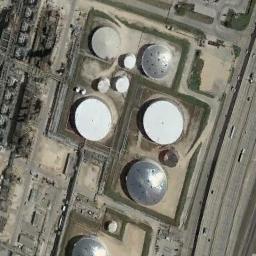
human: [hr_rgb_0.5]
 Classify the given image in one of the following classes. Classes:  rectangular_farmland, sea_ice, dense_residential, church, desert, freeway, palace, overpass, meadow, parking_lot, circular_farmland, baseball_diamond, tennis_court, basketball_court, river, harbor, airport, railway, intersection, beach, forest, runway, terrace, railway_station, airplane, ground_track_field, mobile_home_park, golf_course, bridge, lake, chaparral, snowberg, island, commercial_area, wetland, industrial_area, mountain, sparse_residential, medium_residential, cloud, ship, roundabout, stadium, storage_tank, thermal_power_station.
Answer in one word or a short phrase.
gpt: storage_tank